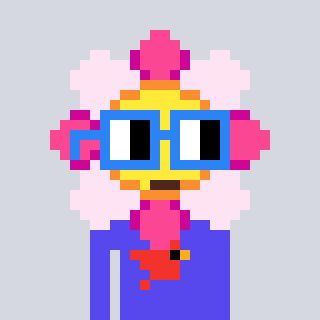
a pixel art character with square blue glasses, a flower-shaped head and a computerblue-colored body on a cool background